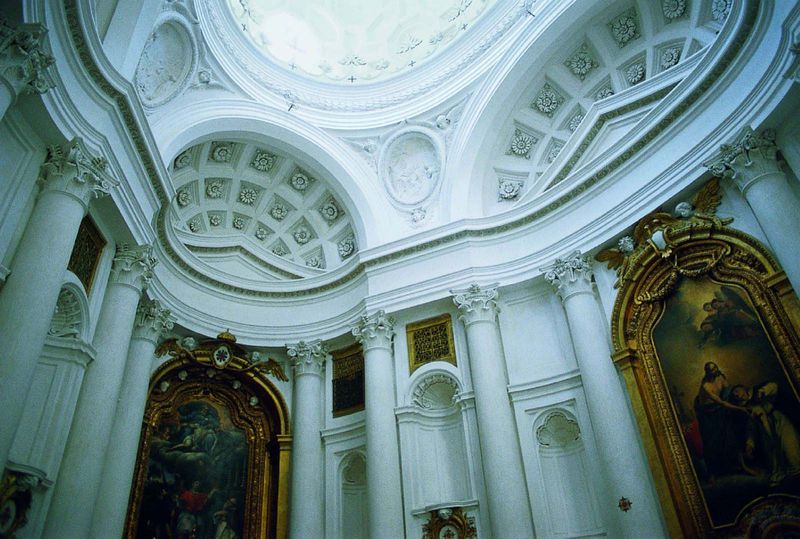
Titel: S. Carlo alle Quattro Fontane in Rom
Künstler: Francesco Borromini
Standort: Rom, S. Carlo alle Quattro Fontane (EU - I - Latium)
Schlagwörter: gemälde, mann, weiß, ausschnitt, fenster, hell, licht, marmor, raum, säule, säulen, dach, malerei, architektur, rahmen, stein, innenraum, kirche, gold, decke, klassizismus, oval, rund, bilder, bogen, saal, kuppel, ornamente, verzierung, stuck, bronze, foto, nische, gewölbe, kirch, dom, zwickel, altar, kathedrale, rom, heiligenschein, kalotte, gesims, rosette, kapelle, heilige, muschel, korinthisch, rosetten, altarbild, kasette, kassette, akanthus, nischen, glaskuppel, halbsäulen, lichtschacht, korinthische ordnung, seulen, altarbilder, lesiten, pallast, korhintisch, deckenfelderung